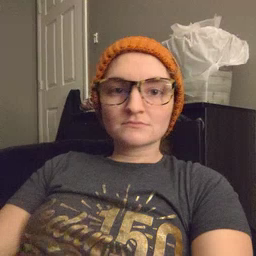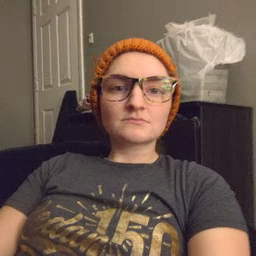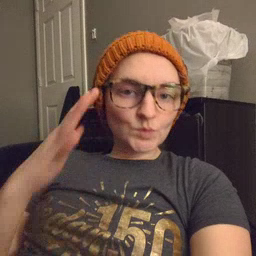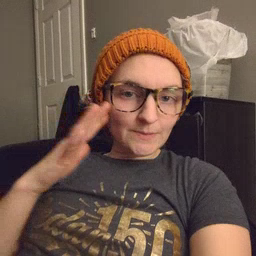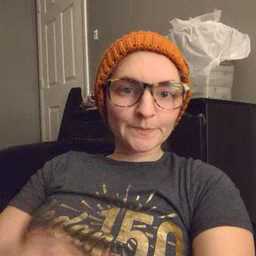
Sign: noisy